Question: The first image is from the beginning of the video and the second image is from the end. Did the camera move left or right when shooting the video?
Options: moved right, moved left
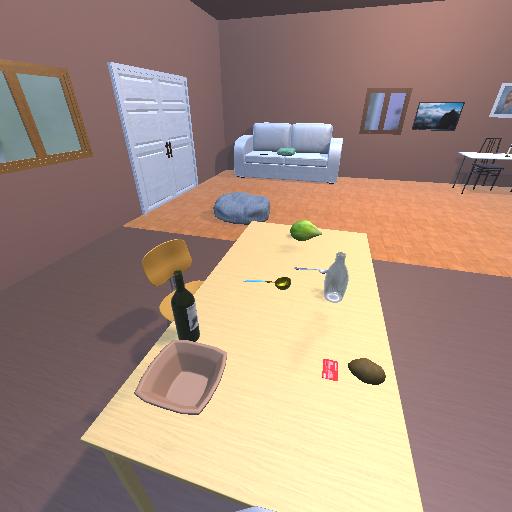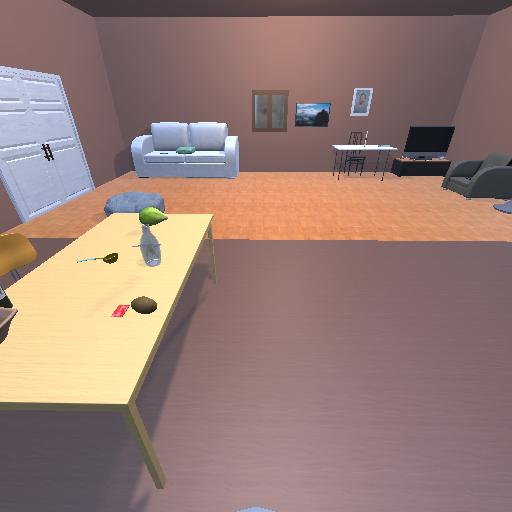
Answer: moved right